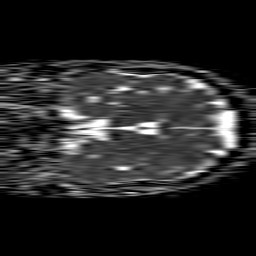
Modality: ADC
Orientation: coronal
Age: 59
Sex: female
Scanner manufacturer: philips
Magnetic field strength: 1.5 T
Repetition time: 4.6 s
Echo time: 0.08941 s